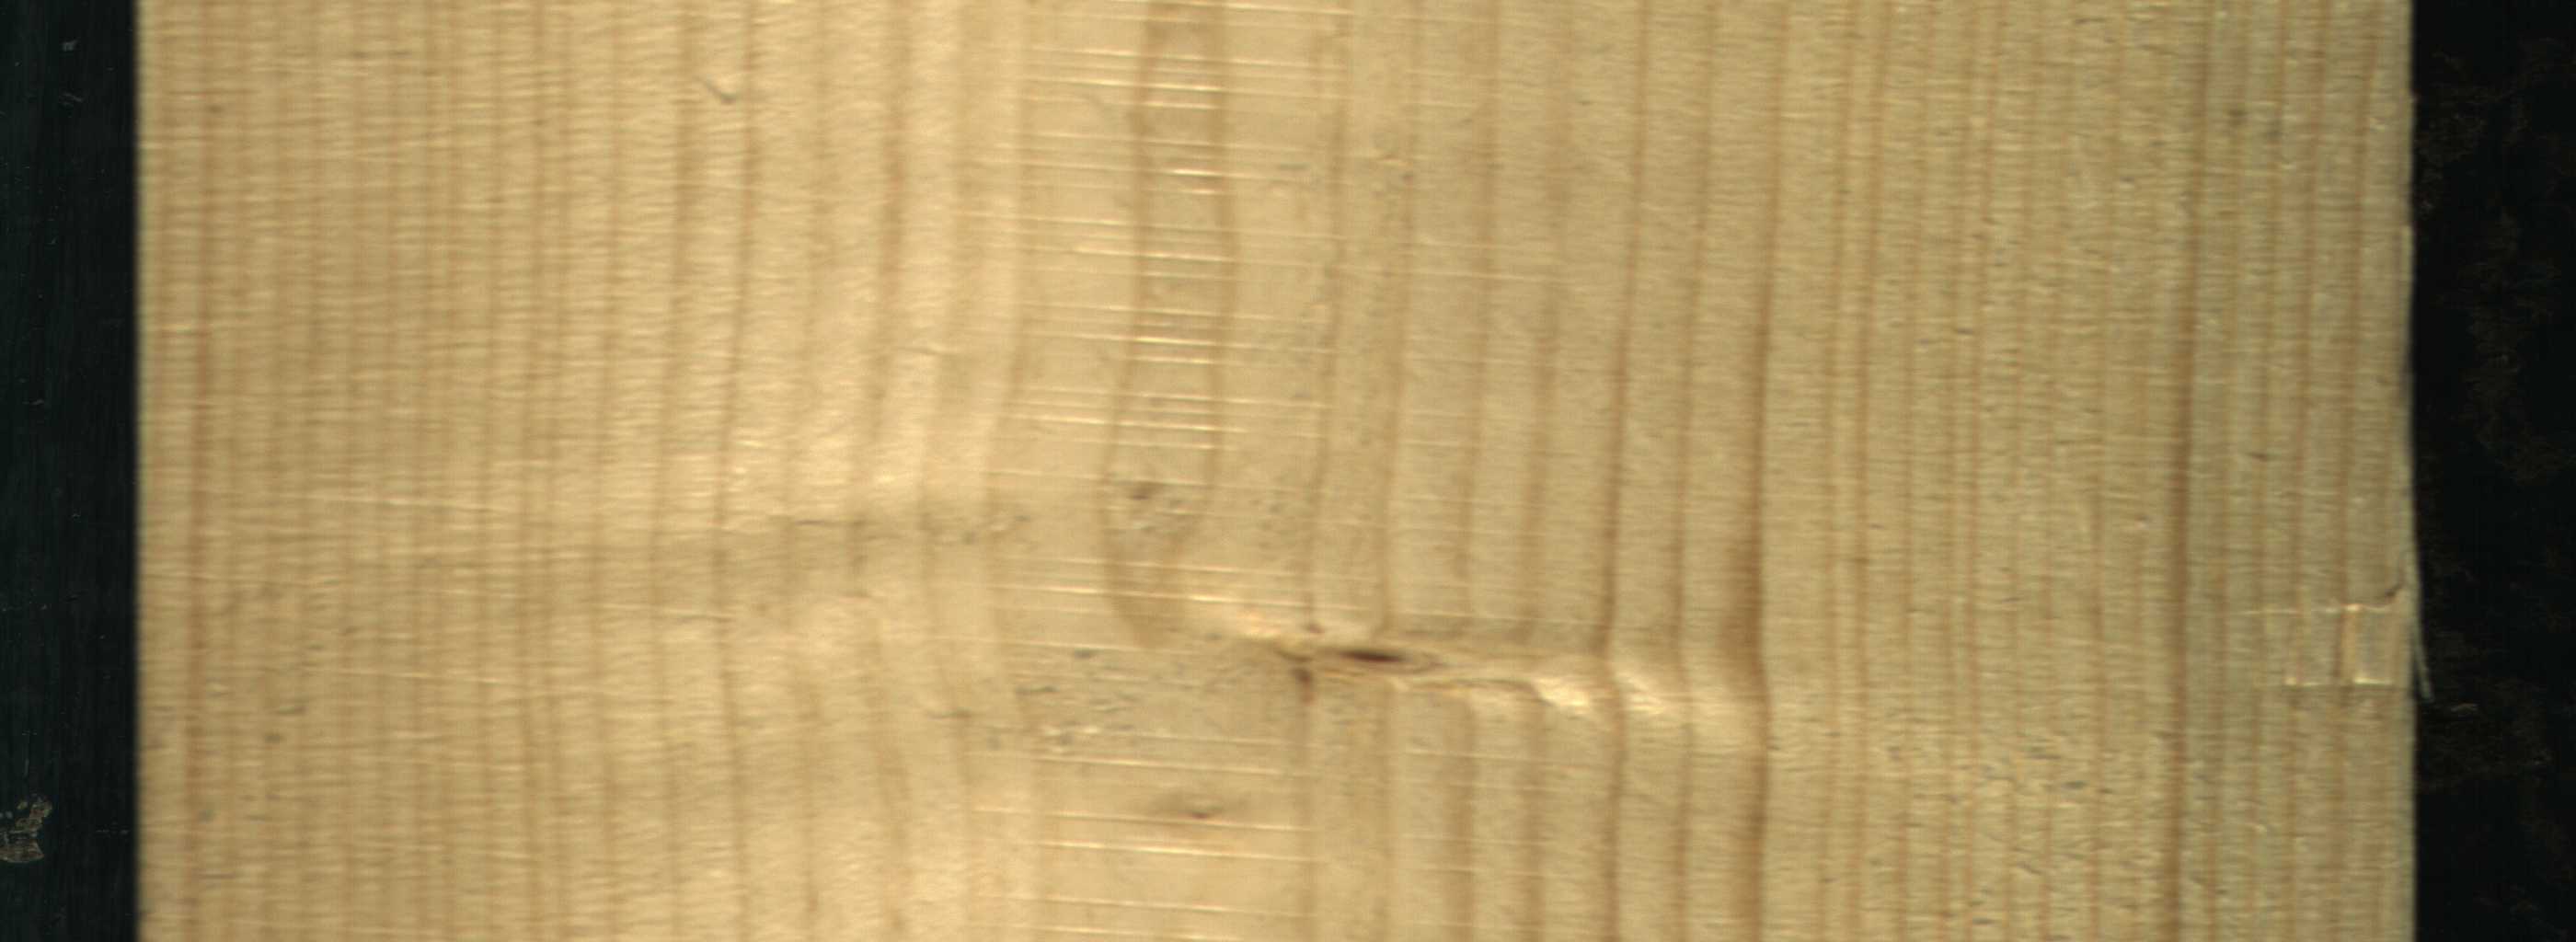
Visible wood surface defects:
Live_Knot